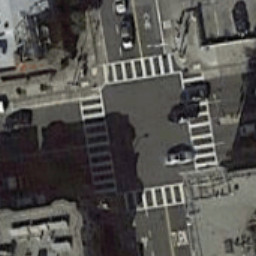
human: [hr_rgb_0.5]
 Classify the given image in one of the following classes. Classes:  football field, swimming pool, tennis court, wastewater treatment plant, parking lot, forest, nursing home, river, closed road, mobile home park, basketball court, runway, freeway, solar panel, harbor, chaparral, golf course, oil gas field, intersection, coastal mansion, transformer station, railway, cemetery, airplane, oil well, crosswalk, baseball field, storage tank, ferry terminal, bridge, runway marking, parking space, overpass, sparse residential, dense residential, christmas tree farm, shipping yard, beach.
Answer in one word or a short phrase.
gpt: crosswalk